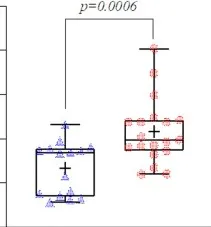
Comparison of histomorphological measurements. (B) The Box-and-Whisker diagram indicates the comparison of the percentage media wall thickness (%MWT) between case, with statistically significant differences (p = 0.0006). The box shows the interquartile range, with the median value indicated by the horizontal line; the mean value is indicated by (+); symbols indicate outliers.
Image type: pathology (masson_trichrome)